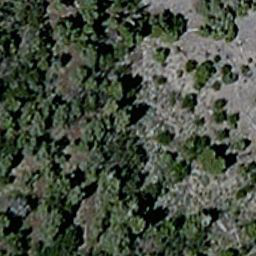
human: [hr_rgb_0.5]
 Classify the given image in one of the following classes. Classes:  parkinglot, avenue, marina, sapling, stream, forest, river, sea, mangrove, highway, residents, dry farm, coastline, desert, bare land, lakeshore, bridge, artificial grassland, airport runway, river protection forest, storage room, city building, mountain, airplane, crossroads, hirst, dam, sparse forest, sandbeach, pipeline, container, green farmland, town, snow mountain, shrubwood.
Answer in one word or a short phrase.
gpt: sparse forest